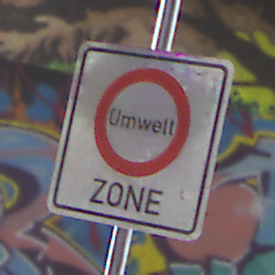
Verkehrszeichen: BeginnUmweltzone
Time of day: Midday
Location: Roofed (Special)
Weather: Overcast
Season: NotSpecified
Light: Natural